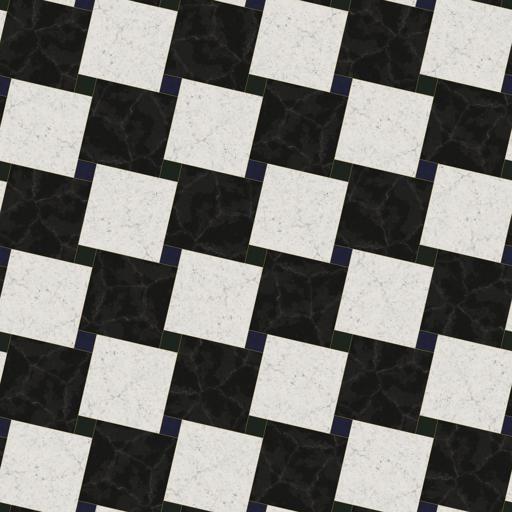
Tags: black marble rotated square tiled tiles tilted